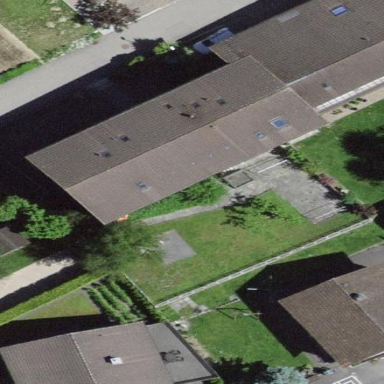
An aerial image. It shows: Residential building.